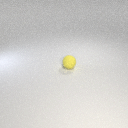
small yellow rubber sphere